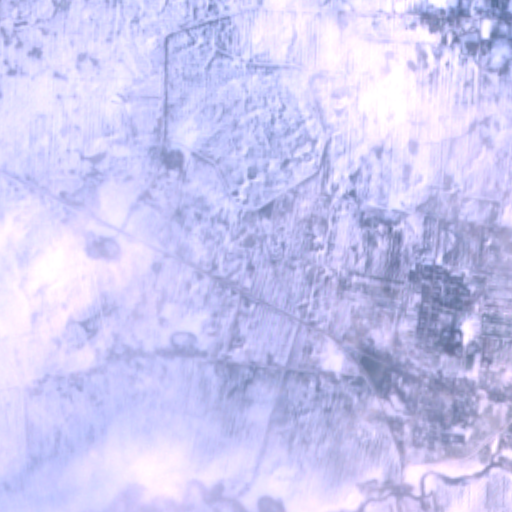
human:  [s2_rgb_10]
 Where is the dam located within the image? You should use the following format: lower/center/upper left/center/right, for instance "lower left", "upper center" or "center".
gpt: The dam is located in the upper right of the image.
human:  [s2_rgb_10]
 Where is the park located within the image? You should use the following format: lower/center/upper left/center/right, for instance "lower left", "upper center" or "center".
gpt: The park is located in the lower right of the image.
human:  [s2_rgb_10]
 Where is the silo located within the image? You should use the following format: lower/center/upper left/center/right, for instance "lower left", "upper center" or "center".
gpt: The silo is located in the center right of the image.
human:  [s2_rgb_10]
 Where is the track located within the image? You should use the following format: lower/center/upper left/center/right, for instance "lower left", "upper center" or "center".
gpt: The track is located in the lower right of the image.
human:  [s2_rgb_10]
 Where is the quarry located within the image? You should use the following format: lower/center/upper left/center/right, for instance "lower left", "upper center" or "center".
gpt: There is no quarry in the image.